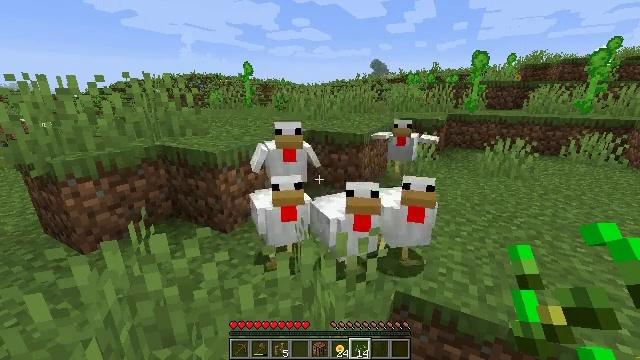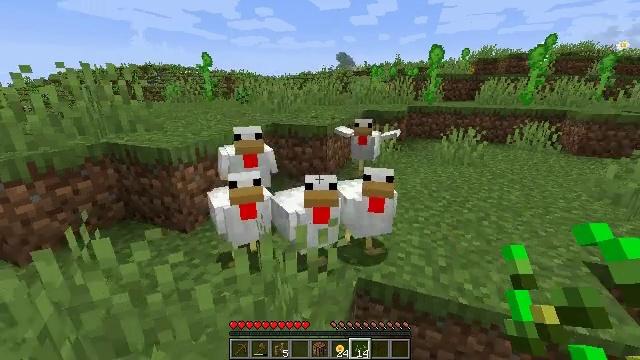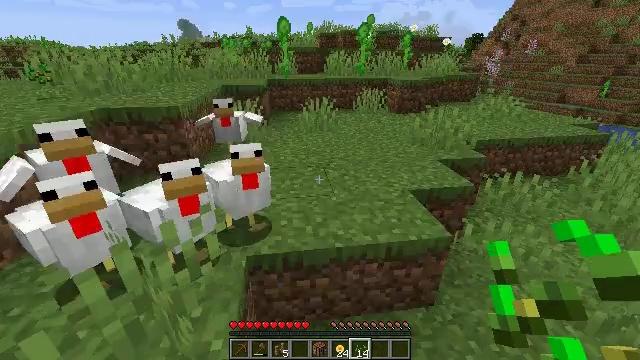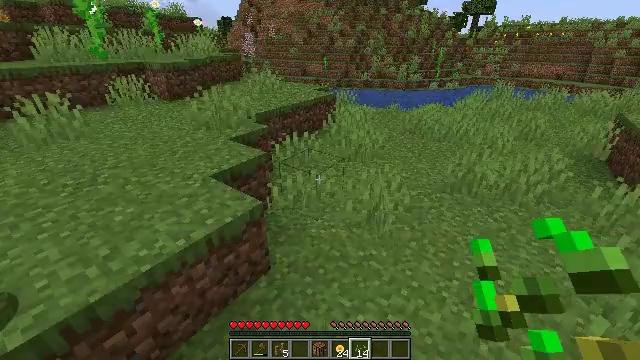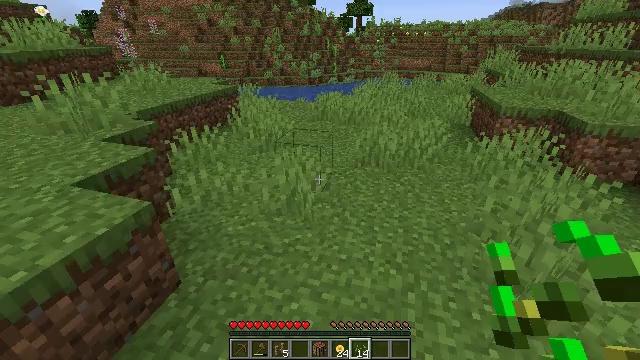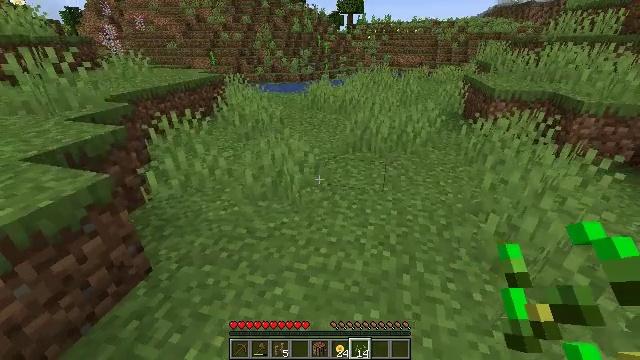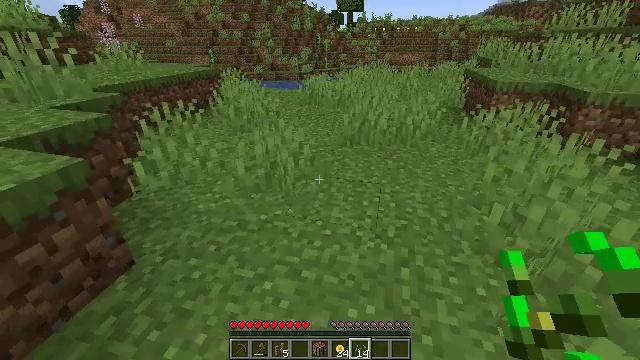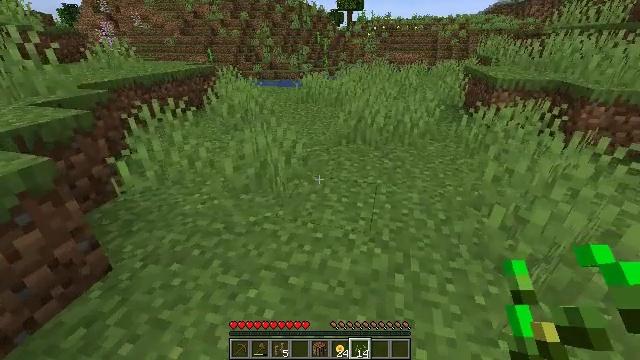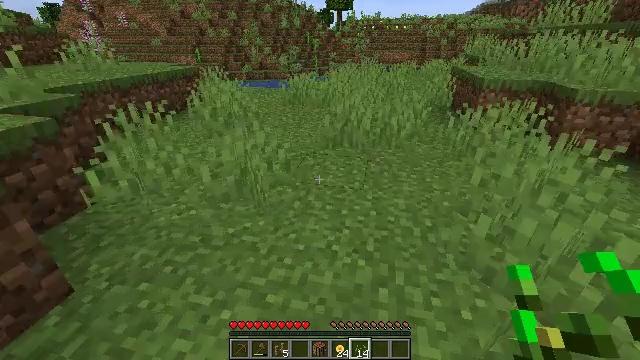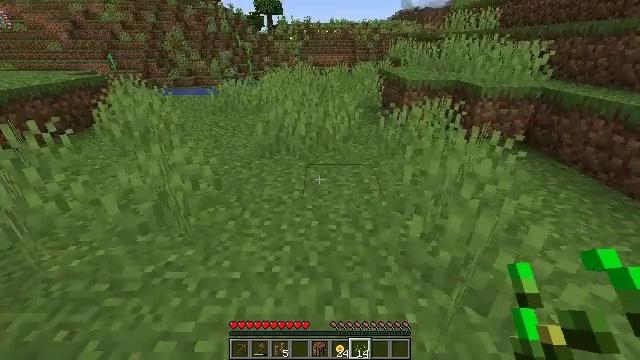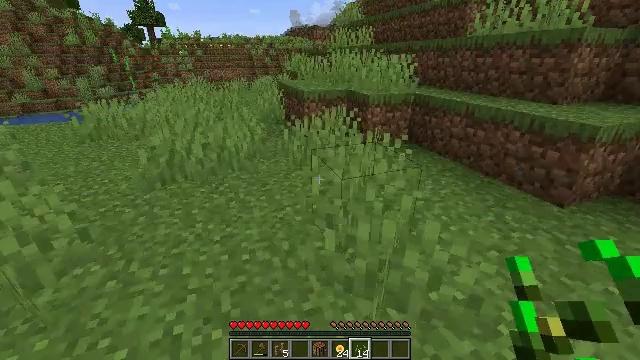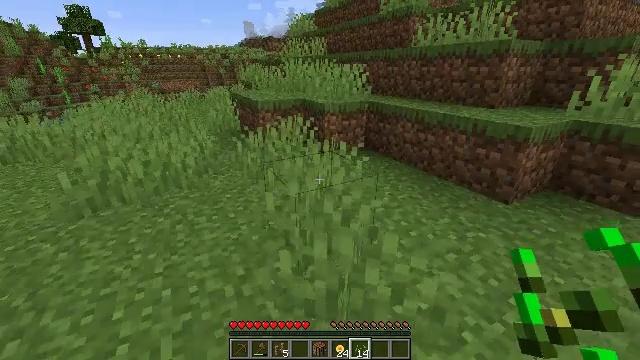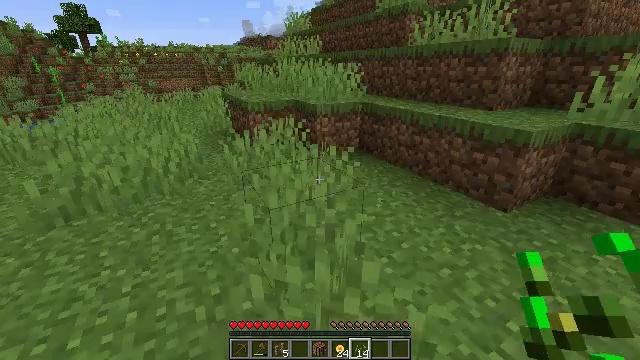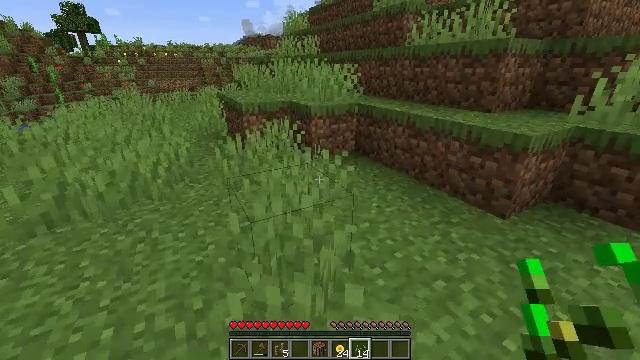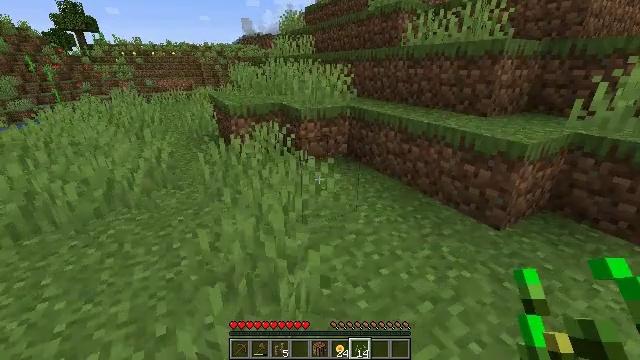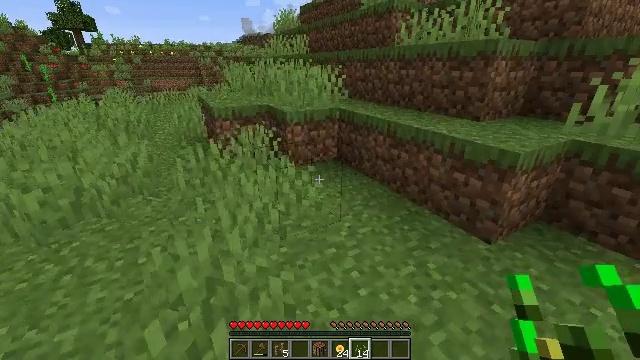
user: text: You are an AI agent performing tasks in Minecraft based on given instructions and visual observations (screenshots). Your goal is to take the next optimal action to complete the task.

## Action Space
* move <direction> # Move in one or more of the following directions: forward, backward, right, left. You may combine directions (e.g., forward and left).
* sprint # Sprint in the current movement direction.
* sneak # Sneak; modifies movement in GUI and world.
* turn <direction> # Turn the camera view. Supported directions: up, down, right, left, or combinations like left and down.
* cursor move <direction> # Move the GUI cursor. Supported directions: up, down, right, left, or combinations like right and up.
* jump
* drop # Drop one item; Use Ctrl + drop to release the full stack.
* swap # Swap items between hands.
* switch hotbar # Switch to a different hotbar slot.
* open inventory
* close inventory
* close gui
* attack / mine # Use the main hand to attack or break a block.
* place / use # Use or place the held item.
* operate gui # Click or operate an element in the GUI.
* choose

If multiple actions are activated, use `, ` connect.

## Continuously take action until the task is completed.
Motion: motion action
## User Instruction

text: Remove the oak pressure plate from the ground.
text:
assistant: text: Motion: move right, turn right and down
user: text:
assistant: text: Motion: move right, turn right and down
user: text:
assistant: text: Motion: move right, turn right and down
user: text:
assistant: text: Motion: move right, turn right
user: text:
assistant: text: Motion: move forward and move right, turn right
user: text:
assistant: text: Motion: move forward and move right
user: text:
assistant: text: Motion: move forward and move right
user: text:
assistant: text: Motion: move forward and move right, turn right
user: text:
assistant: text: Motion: move forward and move right, turn right
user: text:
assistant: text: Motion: move forward and move right, turn right and up
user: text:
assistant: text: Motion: move forward and move right, turn right and up
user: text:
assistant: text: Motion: move forward and move right
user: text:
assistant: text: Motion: move forward and move right
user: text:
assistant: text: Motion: move forward and move right
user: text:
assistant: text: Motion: move forward and move right
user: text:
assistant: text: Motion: move forward and move right
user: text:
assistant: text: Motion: move forward and move right
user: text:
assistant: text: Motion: move forward and move right
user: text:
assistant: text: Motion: move forward and move right, turn right and up
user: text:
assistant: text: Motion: move forward and move right, turn right and up
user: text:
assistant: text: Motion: move forward, turn up
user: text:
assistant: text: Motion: move forward, turn up
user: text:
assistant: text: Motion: move forward
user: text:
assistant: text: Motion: move forward
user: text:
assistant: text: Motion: move forward, jump
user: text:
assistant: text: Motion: move forward, jump
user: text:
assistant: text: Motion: move forward, jump
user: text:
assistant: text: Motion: move forward, jump
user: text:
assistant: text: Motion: move forward
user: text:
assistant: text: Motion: move forward